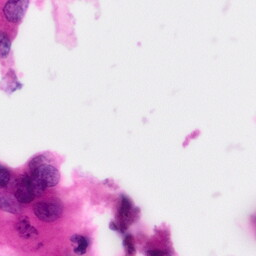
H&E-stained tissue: Pancreatic